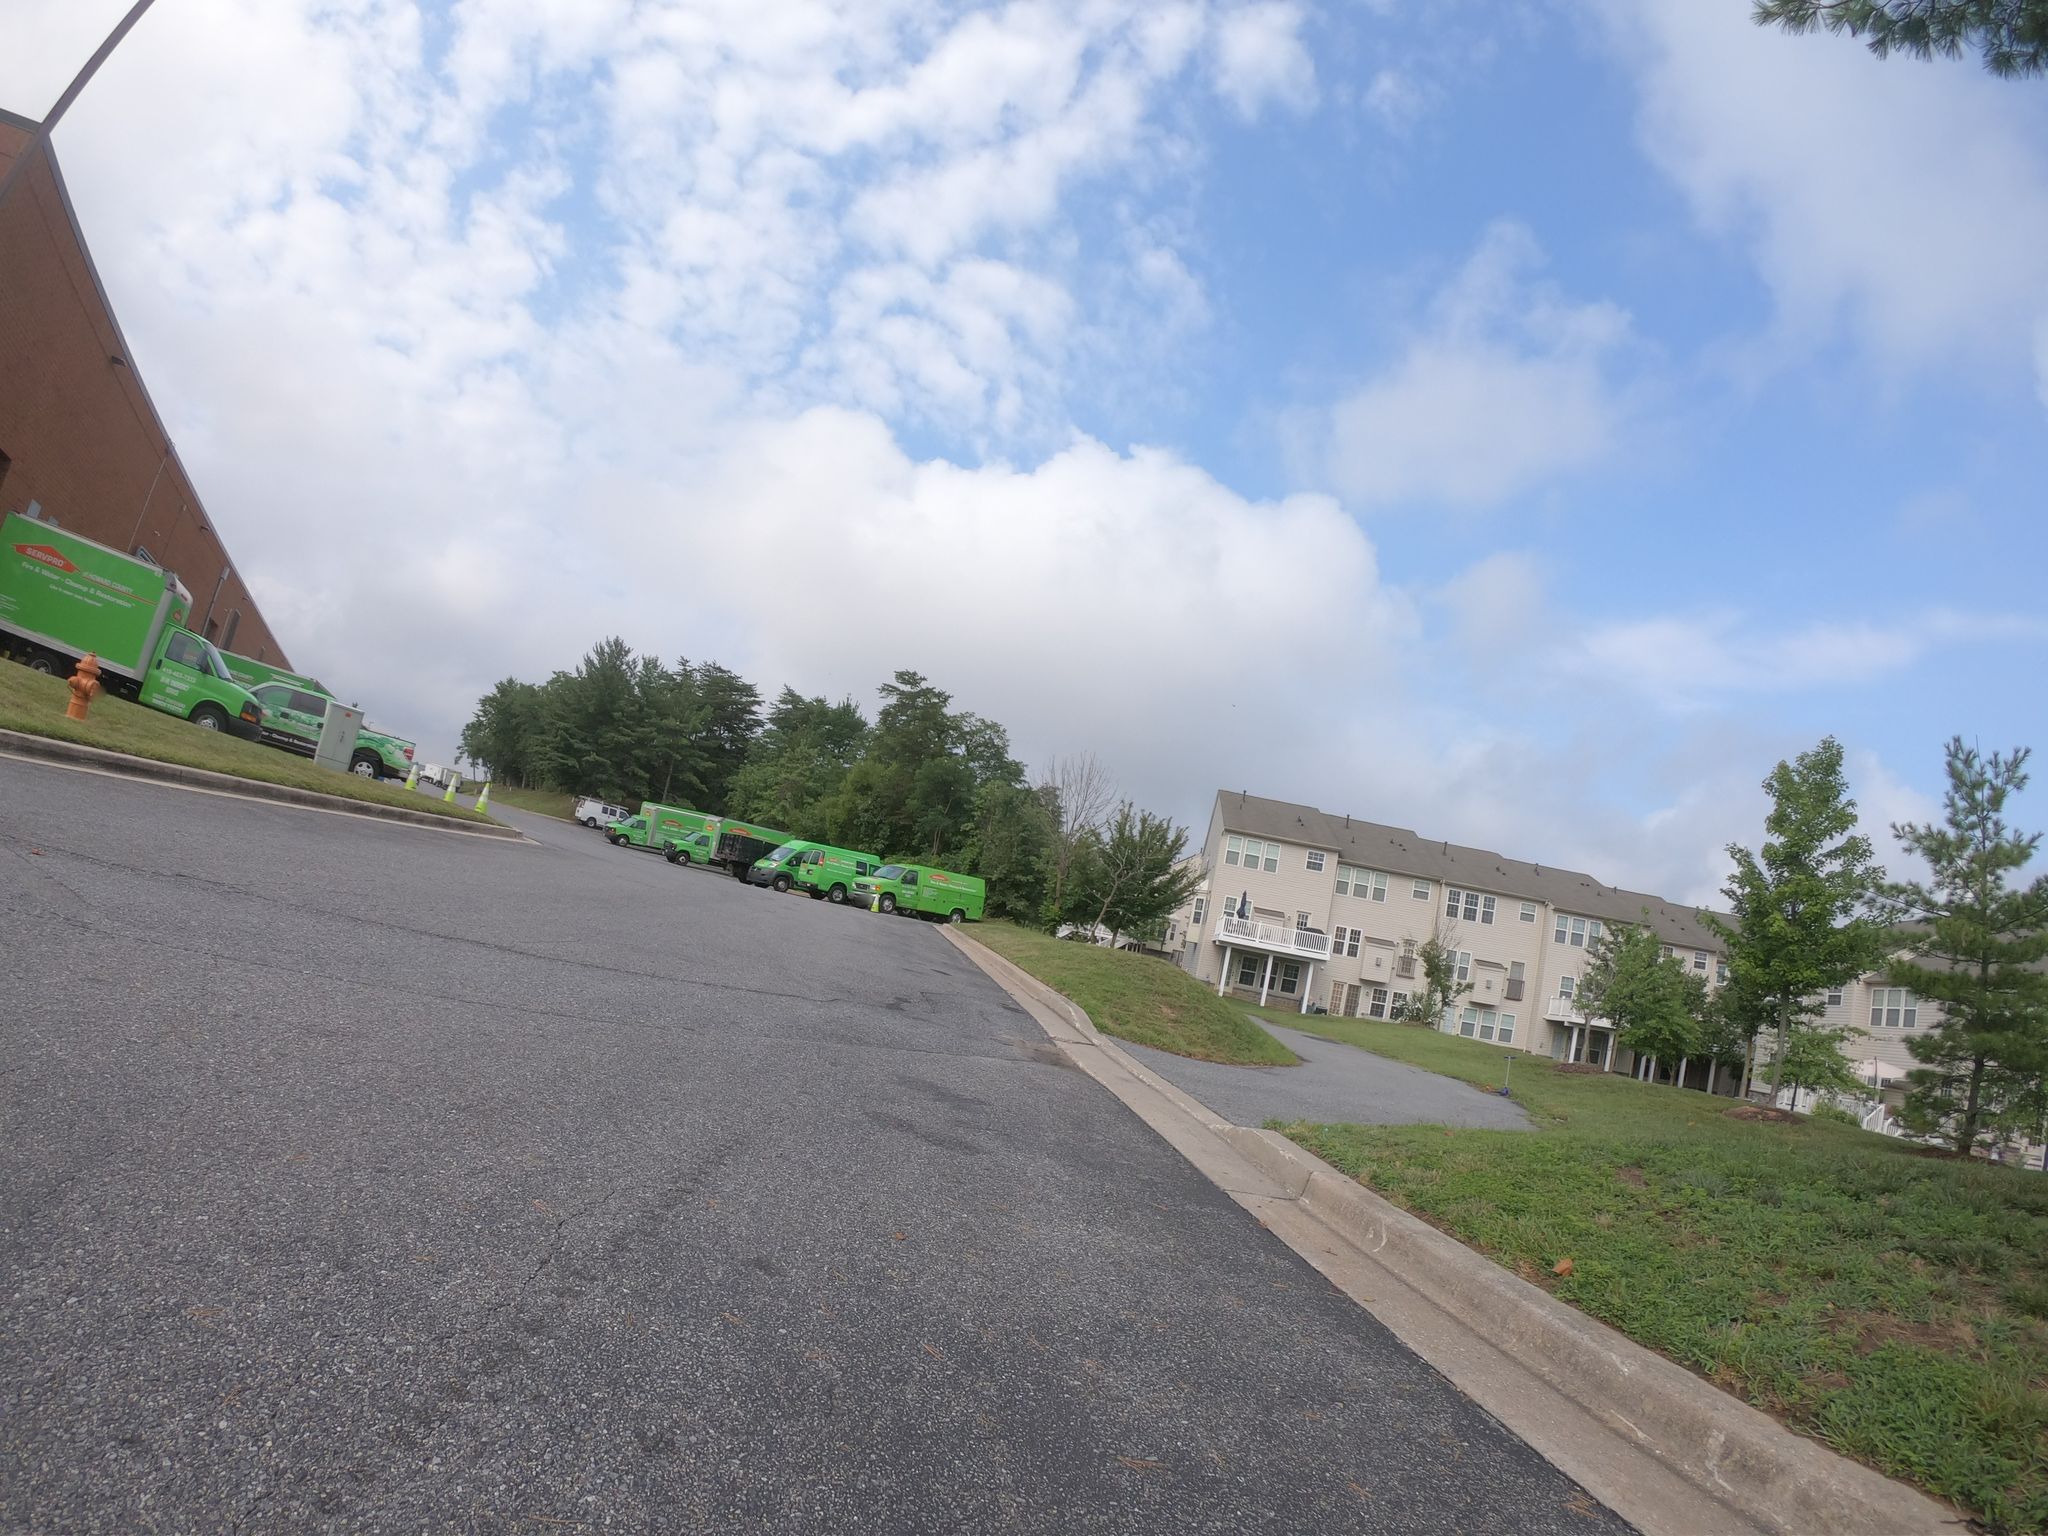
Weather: cloudy
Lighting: day
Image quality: good
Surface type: cycling surface
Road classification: residential, footway
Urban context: suburban or peri-urban
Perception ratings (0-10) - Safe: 2.76, Lively: 2.24, Beautiful: 7.1, Boring: 4.55, Depressing: 5.56, Wealthy: 1.17